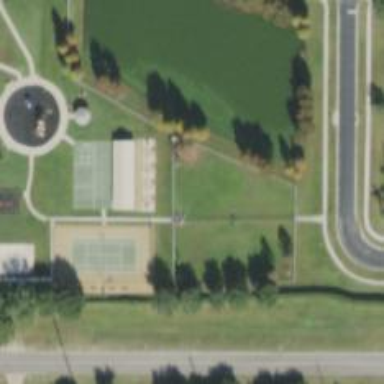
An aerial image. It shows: Dog park for leisure land.